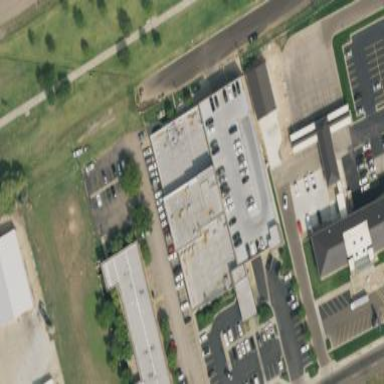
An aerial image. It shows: Clinic building offering healthcare services.